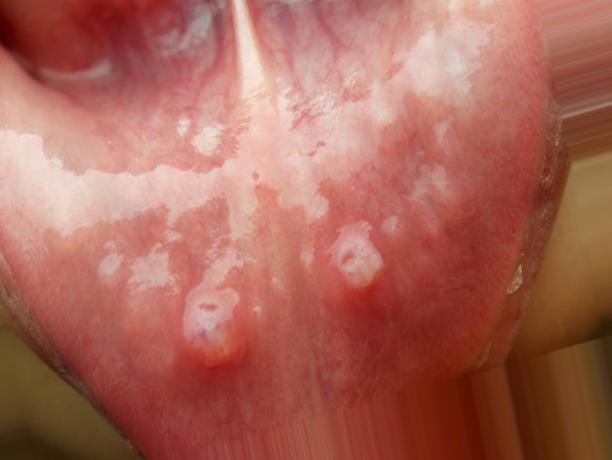
Condition: Mouth Ulcer